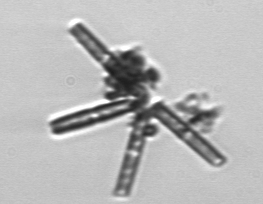
Label: Thalassionema